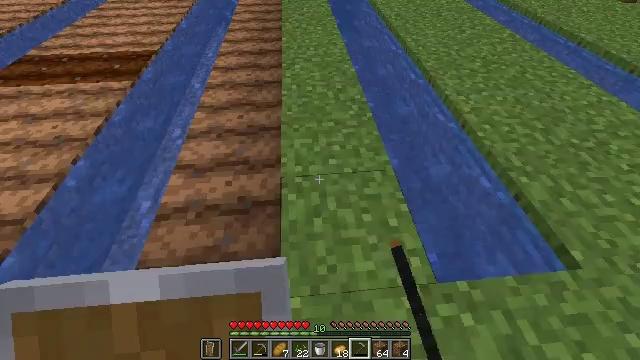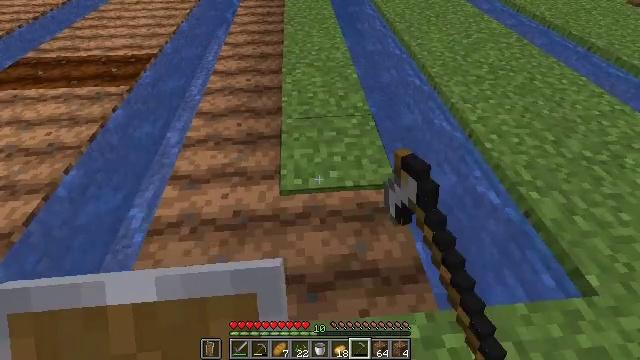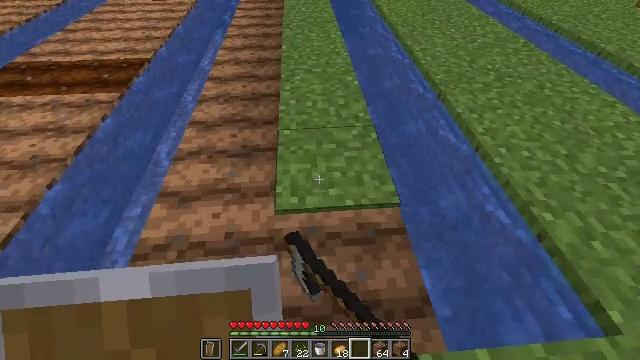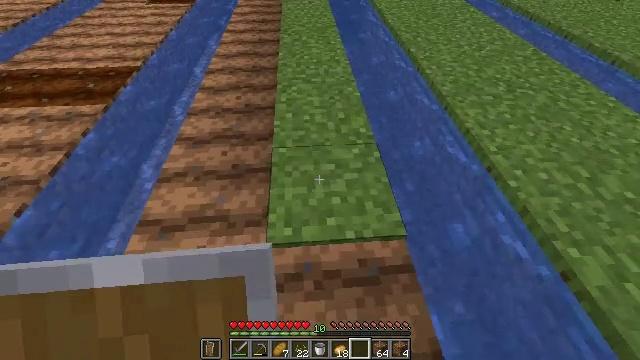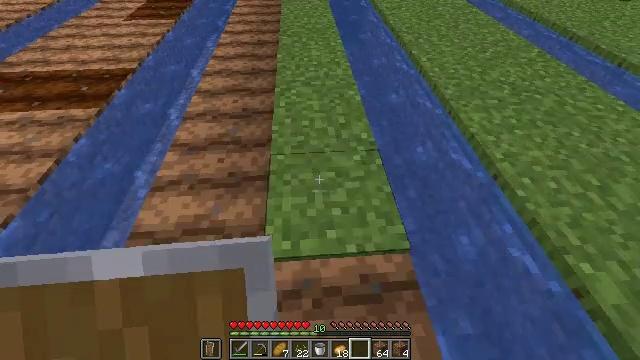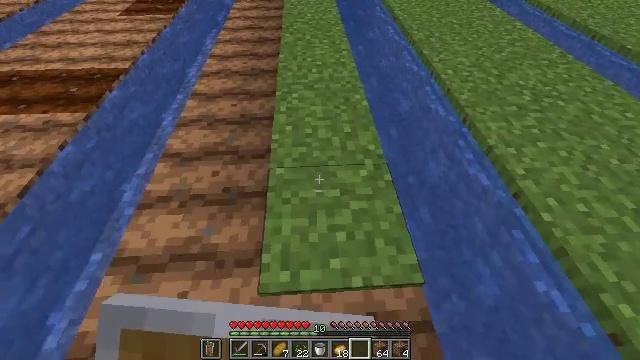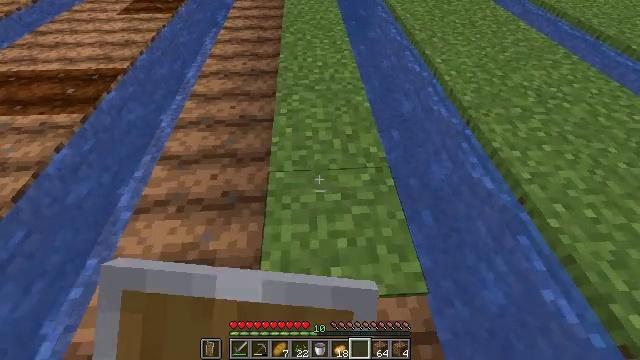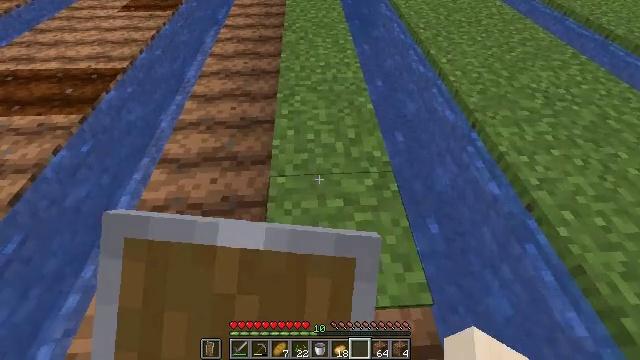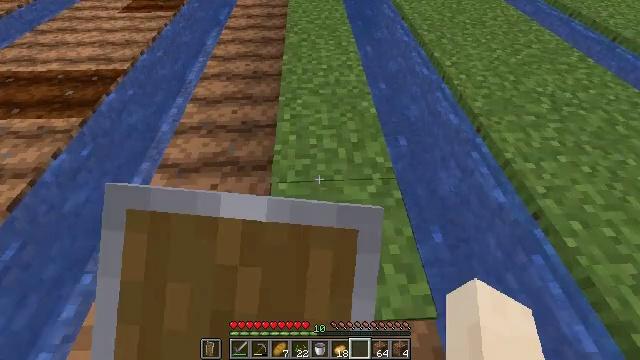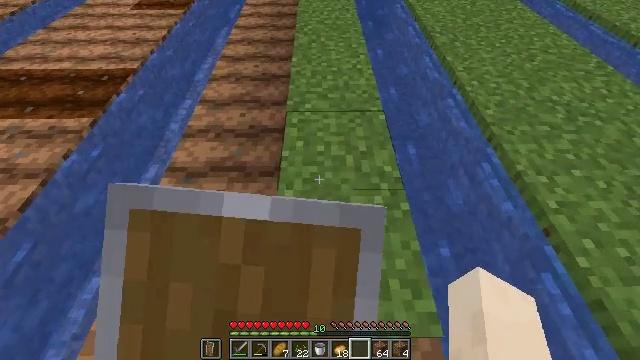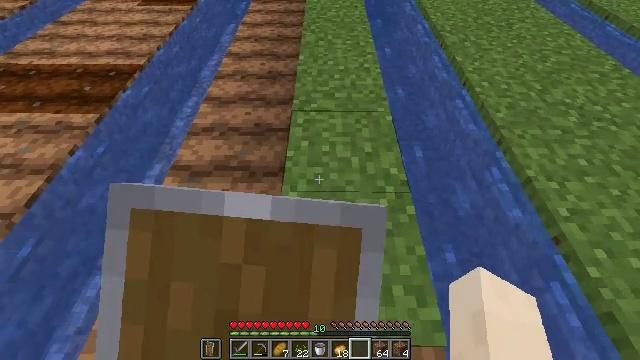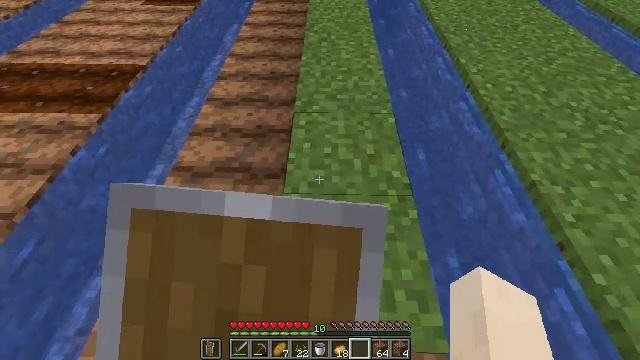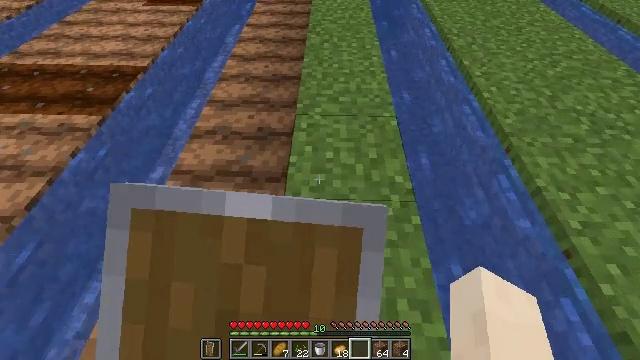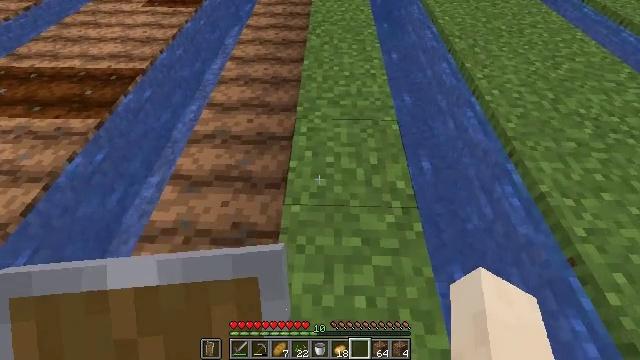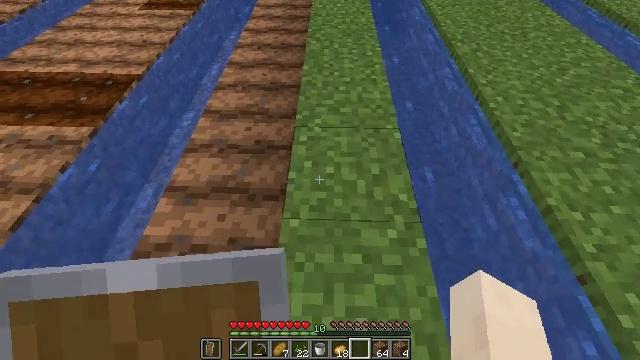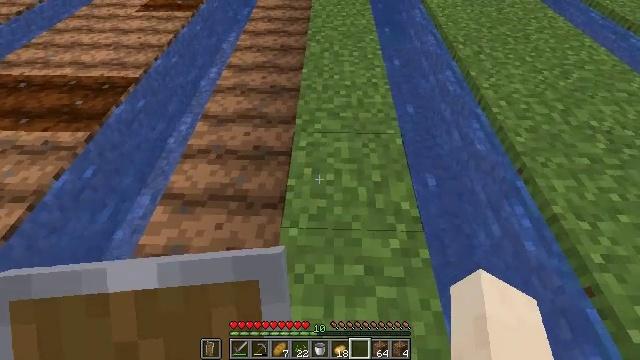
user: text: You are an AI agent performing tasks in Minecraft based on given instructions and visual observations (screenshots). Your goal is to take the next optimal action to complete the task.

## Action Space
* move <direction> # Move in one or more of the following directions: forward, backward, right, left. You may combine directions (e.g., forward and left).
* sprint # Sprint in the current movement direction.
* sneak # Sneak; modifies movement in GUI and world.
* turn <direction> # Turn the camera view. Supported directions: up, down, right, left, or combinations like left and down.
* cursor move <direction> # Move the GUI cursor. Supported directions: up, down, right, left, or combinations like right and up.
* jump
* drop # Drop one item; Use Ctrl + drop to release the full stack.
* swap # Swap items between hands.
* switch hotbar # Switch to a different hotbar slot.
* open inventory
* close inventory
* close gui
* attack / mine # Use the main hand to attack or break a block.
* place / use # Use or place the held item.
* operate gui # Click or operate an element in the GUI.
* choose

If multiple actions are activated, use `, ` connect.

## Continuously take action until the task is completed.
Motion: motion action
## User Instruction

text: Combine sticks and cobblestone to craft a stone hoe.
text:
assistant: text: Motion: move forward, use / place
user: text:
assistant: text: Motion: move forward, use / place
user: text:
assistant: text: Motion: move forward, use / place
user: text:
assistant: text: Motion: move forward
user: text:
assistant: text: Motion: move forward, turn down, use / place
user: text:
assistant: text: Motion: move forward, use / place
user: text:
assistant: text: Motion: move forward, use / place
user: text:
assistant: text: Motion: move forward, use / place
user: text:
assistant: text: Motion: move forward, turn left, use / place
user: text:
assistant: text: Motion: move forward, turn left, use / place
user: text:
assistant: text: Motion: move forward, use / place
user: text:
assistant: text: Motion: move forward, use / place
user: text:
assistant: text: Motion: move forward
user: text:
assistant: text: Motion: no_op
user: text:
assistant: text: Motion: no_op
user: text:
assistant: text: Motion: no_op
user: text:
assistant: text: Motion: no_op
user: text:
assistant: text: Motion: no_op
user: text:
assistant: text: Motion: no_op
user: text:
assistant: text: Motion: no_op
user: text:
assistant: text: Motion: no_op
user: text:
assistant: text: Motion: turn left and up
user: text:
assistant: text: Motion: turn left and up
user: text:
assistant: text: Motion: turn right and up
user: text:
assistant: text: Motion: turn right and up
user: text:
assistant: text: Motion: turn right and up
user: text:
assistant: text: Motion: turn right and up
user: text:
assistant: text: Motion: no_op
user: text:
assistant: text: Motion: no_op
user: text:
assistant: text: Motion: no_op